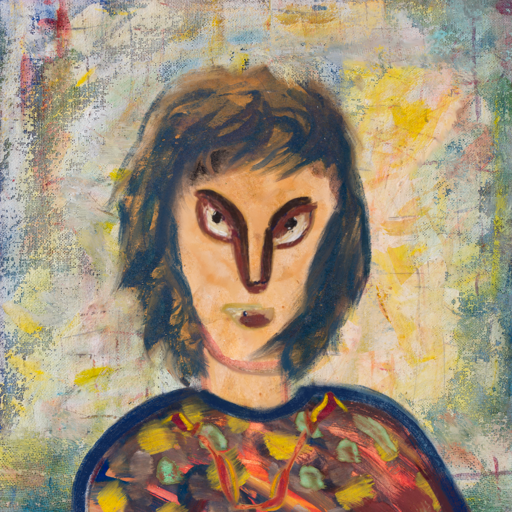
Background: Irani, Head And Neck Front: Childish, Face Front: After_Raid, Bust: Mother_And_Son_Mother, Hair Front: InTheSun, Head Accessory: Blank, Second Necklace: Gypsy_Mother_1, Necklace: Blank, Baby: Blank